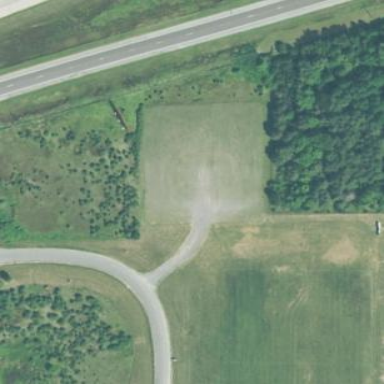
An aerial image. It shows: Unpaved parking area.